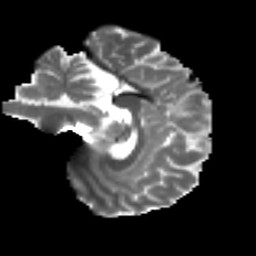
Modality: T2w
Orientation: sagittal
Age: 31
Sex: male
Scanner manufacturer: ge
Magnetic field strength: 3 T
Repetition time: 7.8 s
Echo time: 0.0607 s